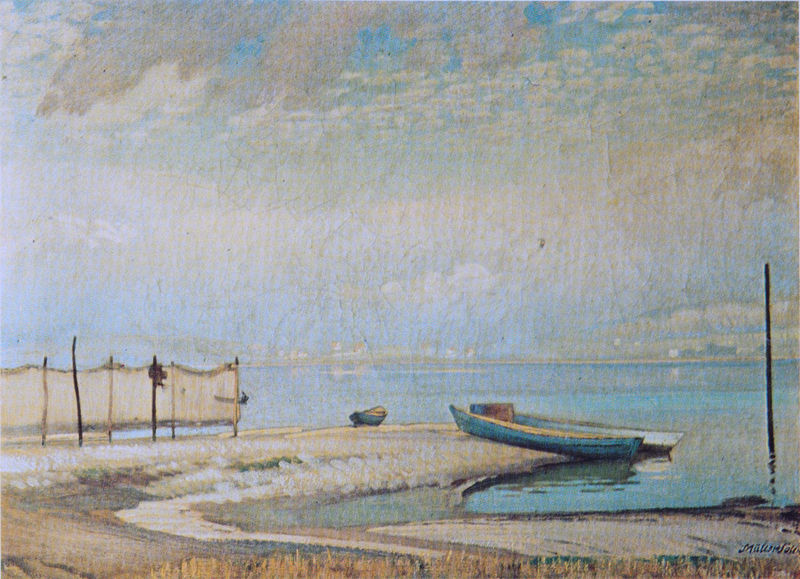
Titel: Bodenseelandschaft
Künstler: Julius Müller-Salem
Institution: (Privatbesitz)
Schlagwörter: blau, gemälde, himmel, meer, schatten, wasser, wolken, fluss, gelb, grün, impressionismus, landschaft, ocker, sand, see, stadt, ufer, braun, grau, hell, schwarz, türkis, weiss, gras, weg, wolke, zaun, beige, signatur, öl, erde, ferne, gräser, horizont, häuser, hügel, pfähle, spiegelung, pfad, boot, boote, kahn, stock, bewölkt, hellblau, himmelblau, küste, ruhig, schiff, strand, wellen, ruhe, liegen, ort, trocknen, stab, fischer, mast, netze, berge, dünen, hang, dorf, landschaftsmalerei, hafen, böschung, seestück, steg, wellenbrecher, menschenleer, bucht, ebbe, stangen, fischerboot, pfahl, bewölkung, wasseroberfläche, heiter, landzunge, stange, netz, anlegestelle, fischernetze, fischernetz, abzäunung, krakelee, ocke, windfang, windschutz, riderboote, blaues boot